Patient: sex F, age 55
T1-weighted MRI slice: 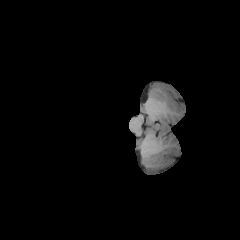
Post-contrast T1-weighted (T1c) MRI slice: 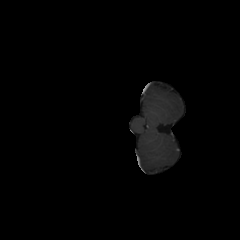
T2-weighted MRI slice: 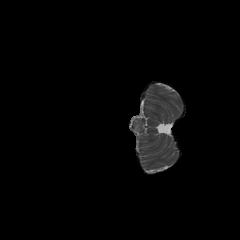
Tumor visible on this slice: no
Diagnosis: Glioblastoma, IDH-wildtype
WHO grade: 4